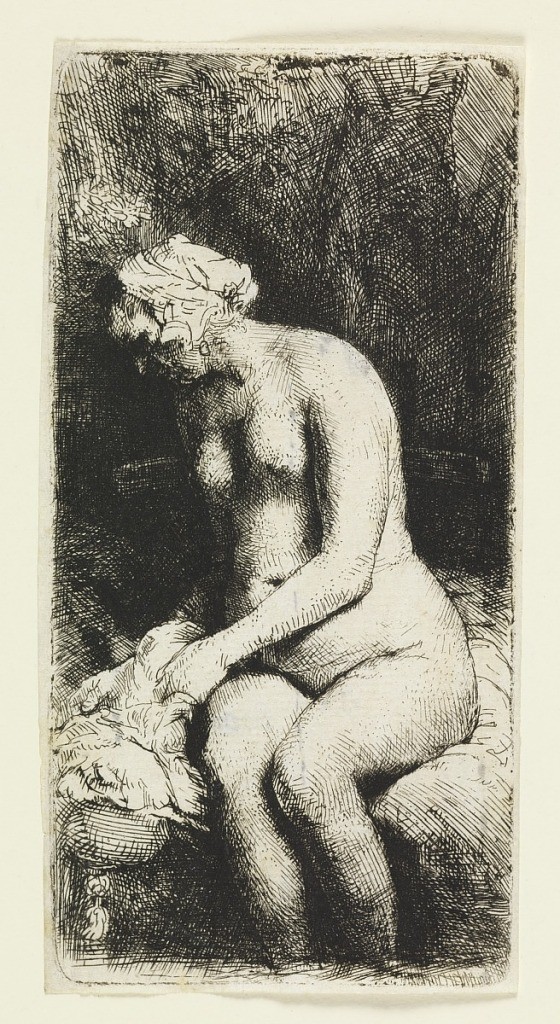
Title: Woman Bathing Her Feet at a Brook
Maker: Rembrandt Harmensz van Rijn, Dutch, 1606–1669
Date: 1658
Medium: Etching on laid paper
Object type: Print
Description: Seated nude woman. Her head is seen in profile turned left, and the upper portion of her body also turns left. Heavily shaded background.